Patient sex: M
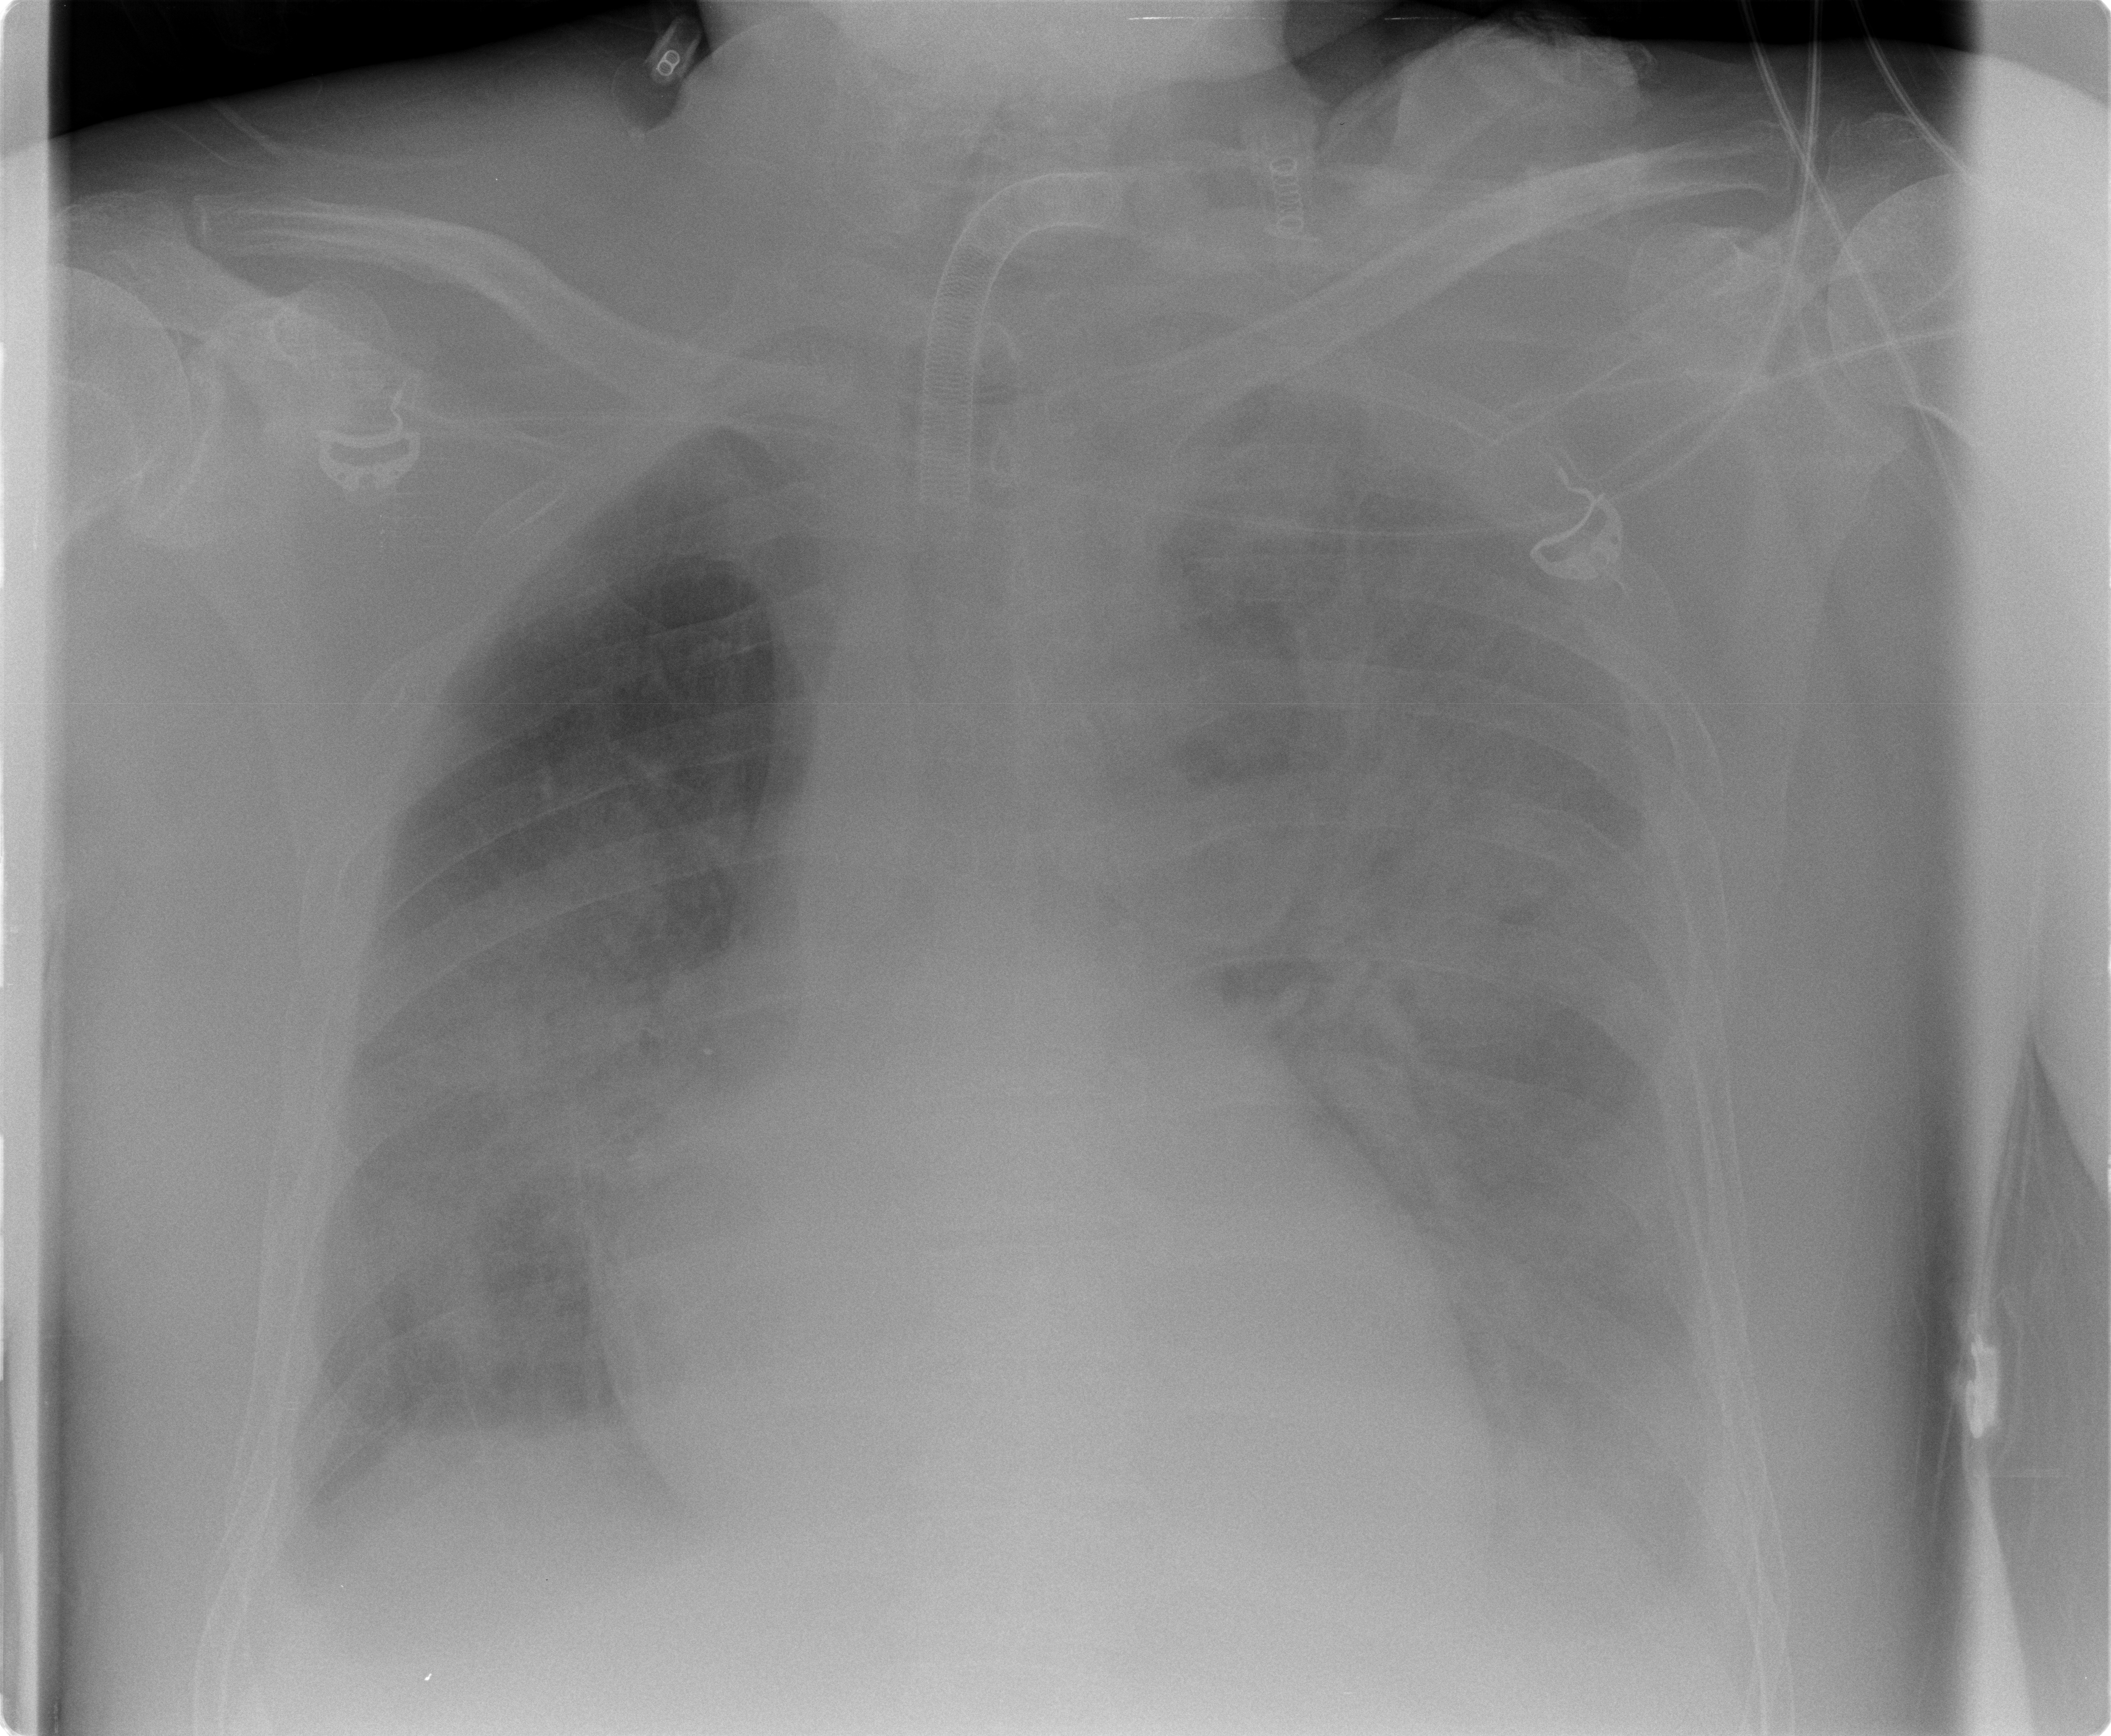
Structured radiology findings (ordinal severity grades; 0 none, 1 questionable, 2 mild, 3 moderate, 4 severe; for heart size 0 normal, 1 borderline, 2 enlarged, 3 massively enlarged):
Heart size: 1
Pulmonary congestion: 0
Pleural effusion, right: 2
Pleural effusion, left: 3
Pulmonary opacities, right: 3
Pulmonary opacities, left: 4
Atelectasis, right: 3
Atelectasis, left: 3